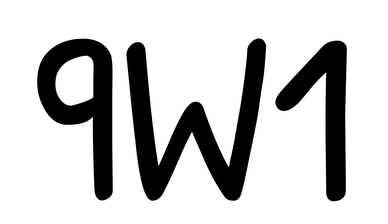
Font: PatrickHand-Regular